Question: I'm trying to create a class from a UML diagram and the interface description is confusing me as I'm not sure how to declare the last two methods for the Engine interface.
I know that the first two are methods so they will be declared like 'void stop();' and 'void start()';
But how do I declare the other methods in the interface?
This is how I've declared the class, I'm wondering if this is correct?
'''
public interface Engine {
void stop();
void start();
void throttle(int power);
int getSpeed();
}
'''
This is the UML description of the interface:

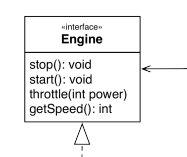
Answer: Yes, that is a correct translation of the UML diagram element into Java code.
'getSpeed() : int' means "getSpeed is a method that takes no arguments and returns an int". Unlike in Java, UML specifies types of things after their name (so you should also have 'power : int' instead of 'int power').